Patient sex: M
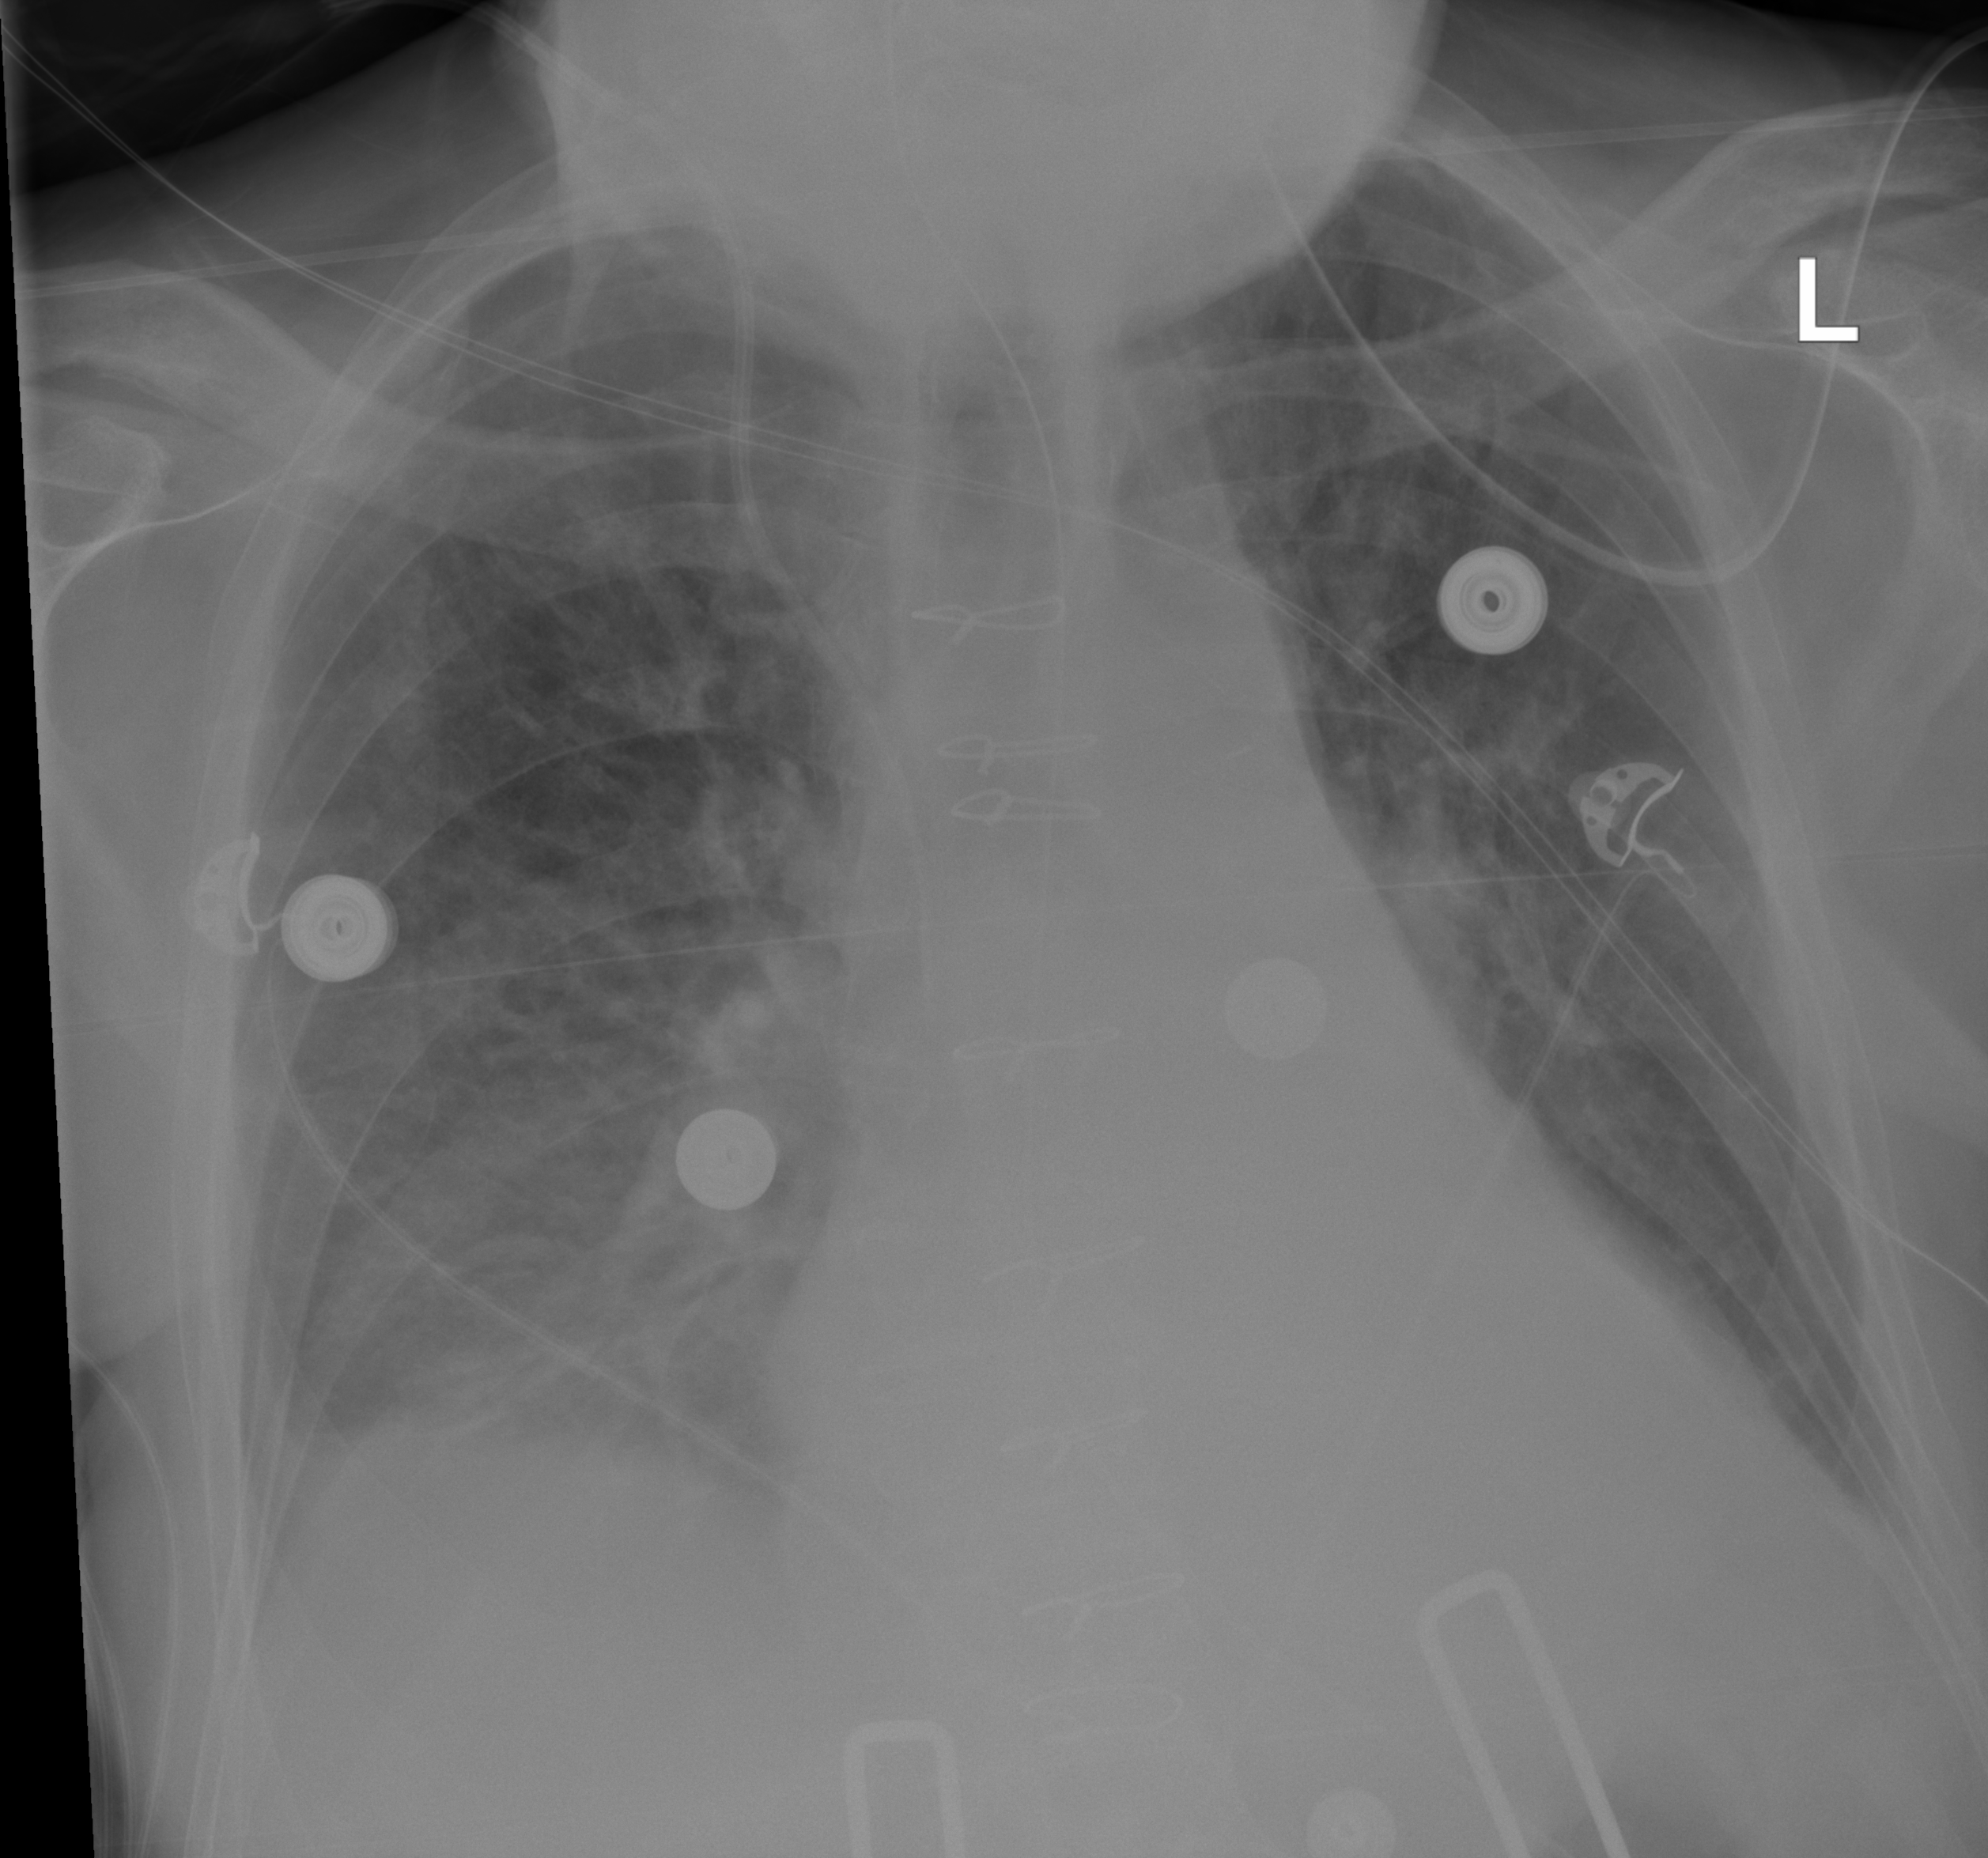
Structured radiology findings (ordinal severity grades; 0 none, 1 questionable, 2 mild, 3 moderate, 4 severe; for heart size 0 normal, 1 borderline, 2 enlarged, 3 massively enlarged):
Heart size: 0
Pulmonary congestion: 0
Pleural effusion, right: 2
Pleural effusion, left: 0
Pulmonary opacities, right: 2
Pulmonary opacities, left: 2
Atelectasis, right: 2
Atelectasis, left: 2